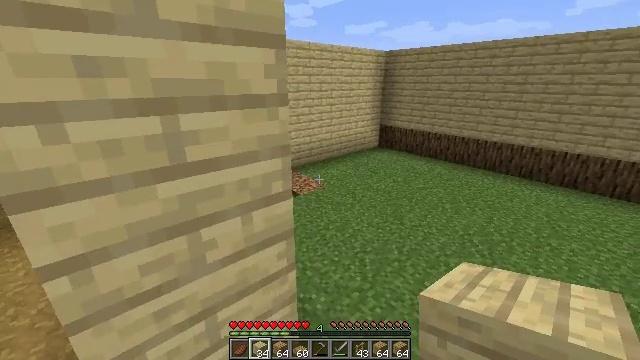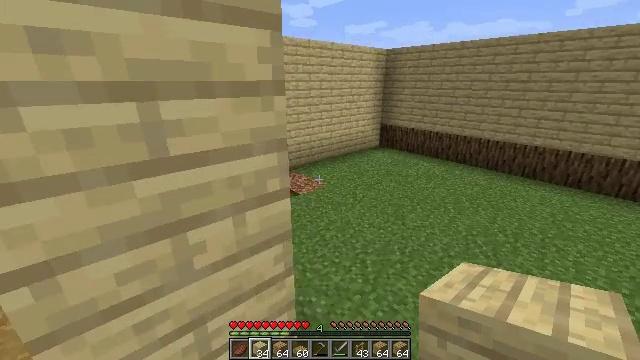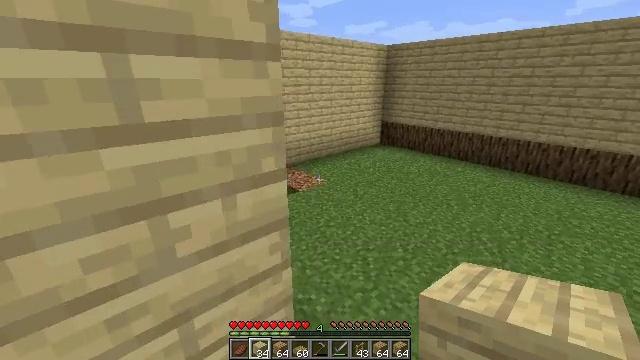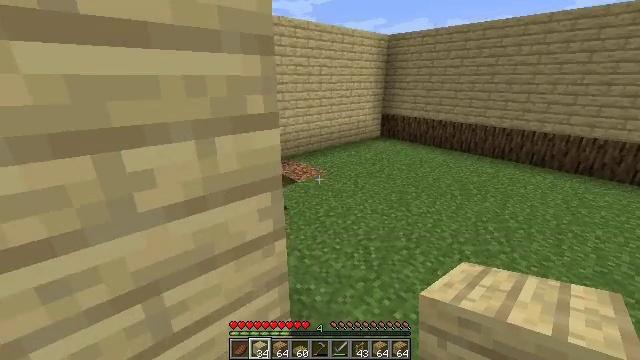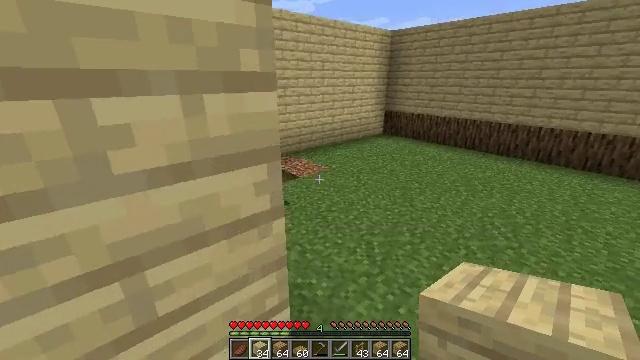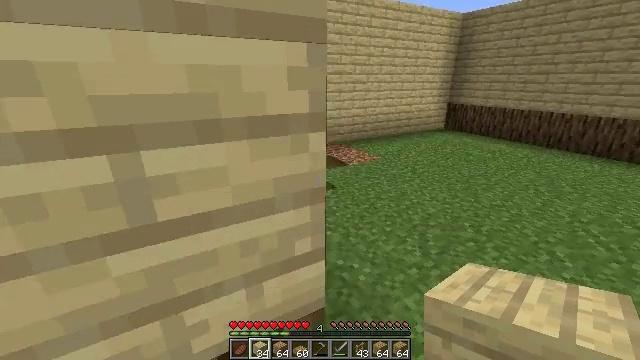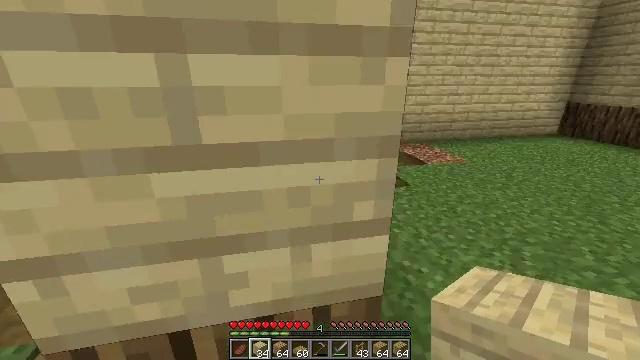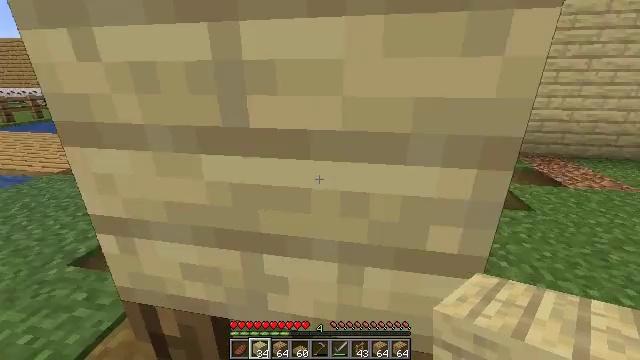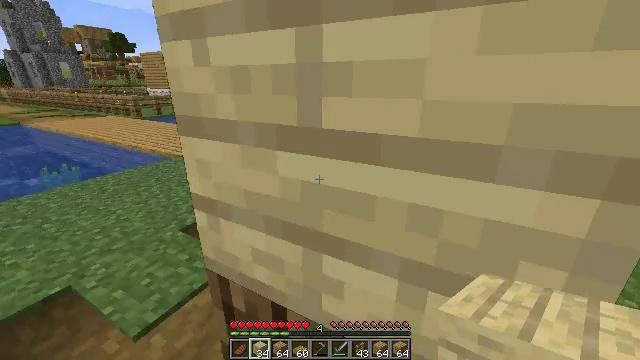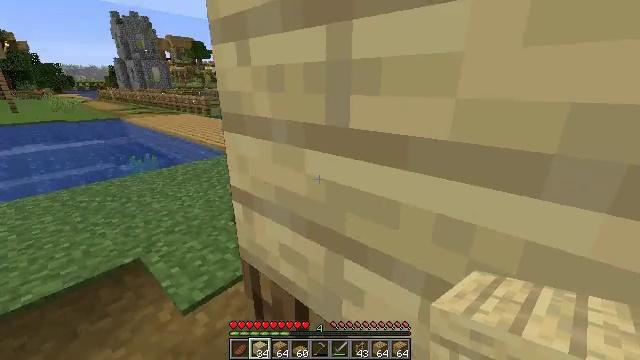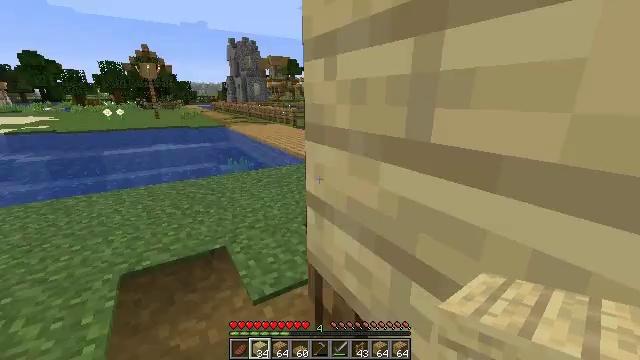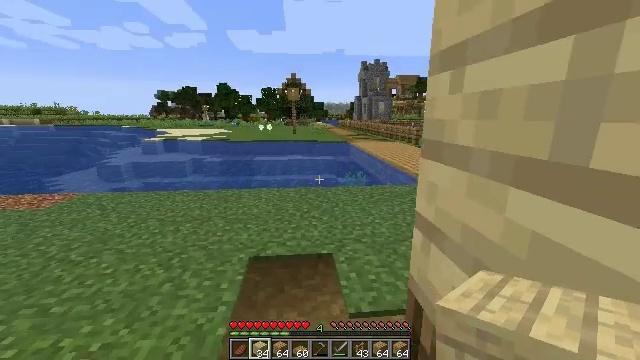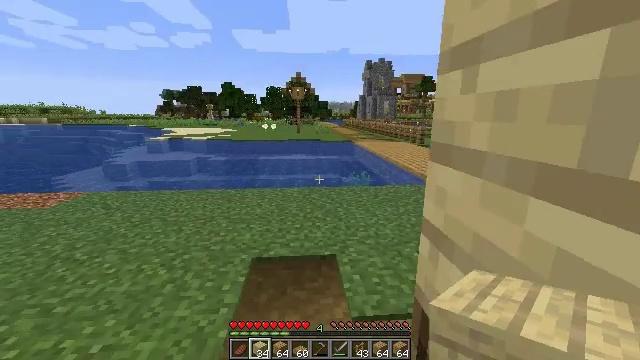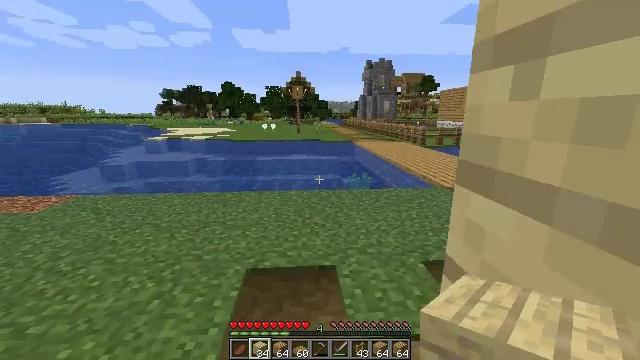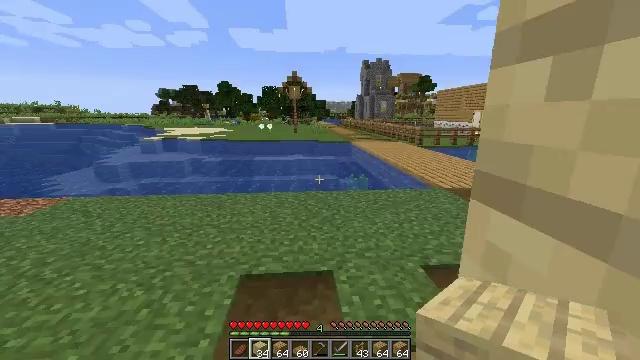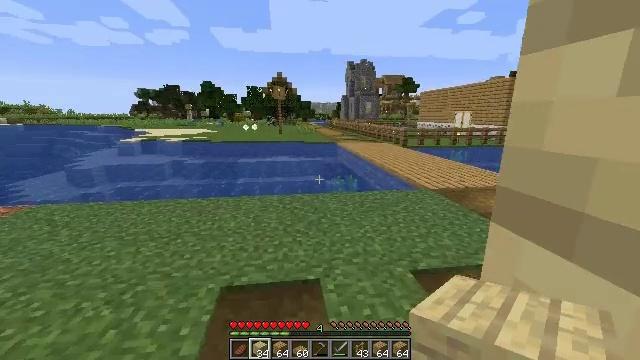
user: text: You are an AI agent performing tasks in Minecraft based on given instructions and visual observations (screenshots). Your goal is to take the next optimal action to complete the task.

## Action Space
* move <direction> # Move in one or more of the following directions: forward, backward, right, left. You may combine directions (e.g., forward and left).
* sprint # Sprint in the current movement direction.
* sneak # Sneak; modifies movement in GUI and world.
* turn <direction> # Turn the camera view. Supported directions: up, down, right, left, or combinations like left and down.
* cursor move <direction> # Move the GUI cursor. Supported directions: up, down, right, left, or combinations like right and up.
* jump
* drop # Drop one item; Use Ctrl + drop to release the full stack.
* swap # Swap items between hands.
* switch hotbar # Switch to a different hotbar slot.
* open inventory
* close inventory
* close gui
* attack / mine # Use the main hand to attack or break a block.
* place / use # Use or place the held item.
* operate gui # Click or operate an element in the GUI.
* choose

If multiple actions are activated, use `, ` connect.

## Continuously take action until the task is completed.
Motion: motion action
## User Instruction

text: Mine the birch planks.
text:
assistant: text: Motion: move forward, jump
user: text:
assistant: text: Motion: move forward, jump
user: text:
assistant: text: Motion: move forward
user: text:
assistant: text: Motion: move forward
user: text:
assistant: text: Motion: move forward, turn left
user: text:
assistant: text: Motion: turn left
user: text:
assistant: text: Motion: turn left
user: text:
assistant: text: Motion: turn left
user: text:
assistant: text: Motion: turn left
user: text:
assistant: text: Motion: turn left and up
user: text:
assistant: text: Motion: turn left and up
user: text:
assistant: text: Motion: move forward
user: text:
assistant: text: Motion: move forward
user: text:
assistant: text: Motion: move forward
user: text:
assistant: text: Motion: move forward, turn right
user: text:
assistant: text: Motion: move forward, turn right
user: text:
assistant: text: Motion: move forward, turn right
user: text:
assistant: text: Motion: move forward, turn right
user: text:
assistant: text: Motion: move forward, turn right
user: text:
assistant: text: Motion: move forward, turn right
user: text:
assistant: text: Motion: move forward, turn right
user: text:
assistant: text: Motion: move forward, turn right
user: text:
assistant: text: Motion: move forward, turn right
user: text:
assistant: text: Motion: move forward, turn right
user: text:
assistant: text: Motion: move forward, turn right and down
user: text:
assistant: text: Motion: move forward, turn right
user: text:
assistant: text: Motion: move forward, turn right
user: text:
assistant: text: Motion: move forward
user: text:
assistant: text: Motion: move forward
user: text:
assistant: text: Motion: move forward, turn right